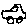
Label: car